Question: When I set a PdfPCell's property 'NoWrap = true', if the text inside the cell is wider than the table, it overflows the width of the table. I have a 36f margin, and I set the 'table.WidthPercentage = 100f', and that is working fine. But if I put a long string of text in a cell with 'NoWrap = true', it goes all the way to the very edges of the document. Is there any way to keep the text in the cell from going outside the width of the table?
Here is my code:
'''
customFont = FontFactory.GetFont(defaultFontName, 22, Font.BOLD);
string vehicleName = vehicle.Name;
Phrase vName = new Phrase(vehicleName, customFont);
vName.Leading = 22f;
table = new PdfPTable(1);
table.SpacingAfter = 10f;
table.WidthPercentage = 100f;
cell = new PdfPCell(vName);
cell.Border = 1;
cell.HorizontalAlignment = 1;
cell.NoWrap = true;
cell.Padding = 0;
table.AddCell(cell);
document.Add(table);
'''
And when this displays on the document, it looks like this:

As you can see, the text is overflowing the border of the cell. I guess I just assumed that if the cell was NoWrap, it would fill up the cell, then stop when it couldn't show any more. Maybe that's not possible.
Or any other ideas on how to make a one-line title that can never wrap to more lines?
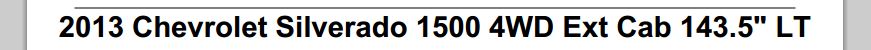
Answer: Instead of 'NoWrap' on the cell set the 'FixedHeight' to the cell's height. This will cause the cell to overflow the content but not show it as you want.